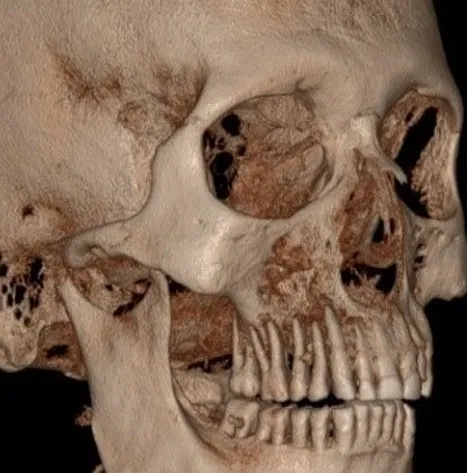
three-dimensional view showing bony destruction in right maxillary quadrant.
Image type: radiology (ct)